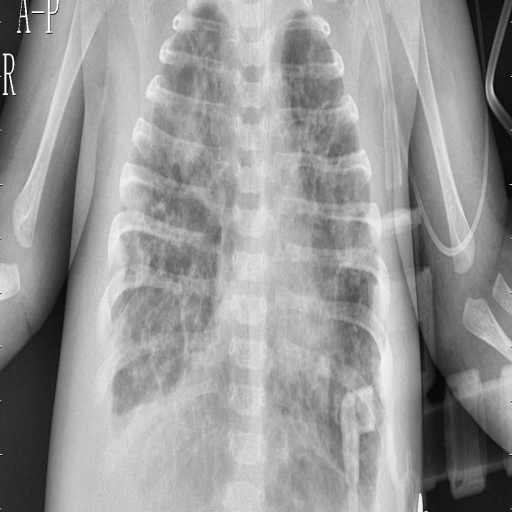
Finding: PNEUMONIA